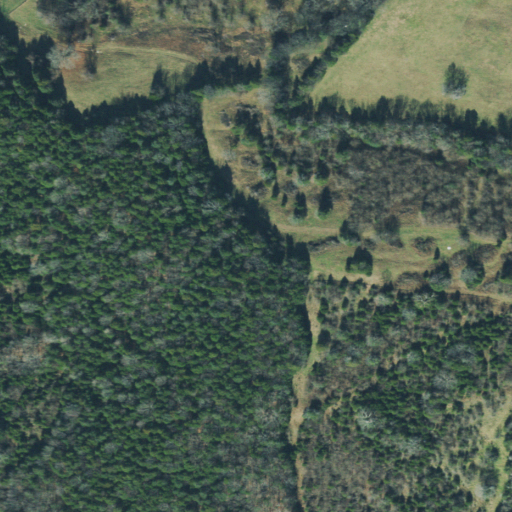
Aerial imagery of mountain in Tennessee named Little Hill containing evergreen forest, mixed forest, pasture, deciduous forest, and shrub